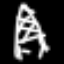
Label: The Eiffel Tower